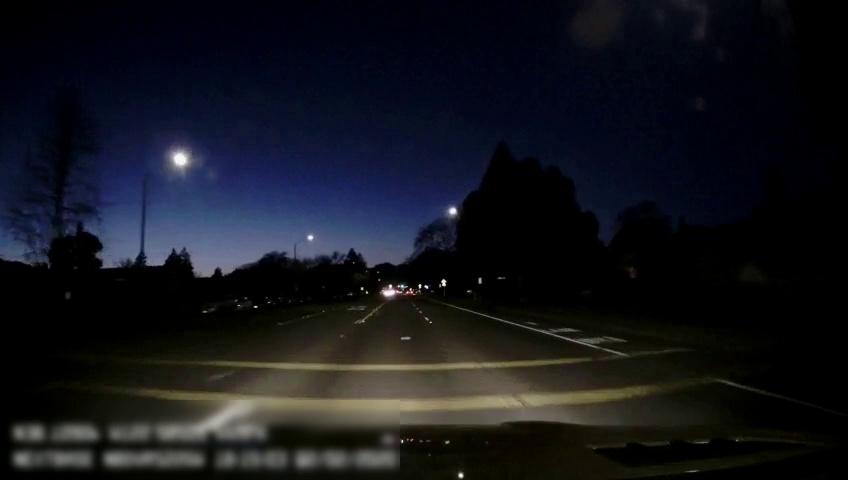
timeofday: Night
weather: Other
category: Drivable Space
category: Drivable Space
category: Lanes | Alternate Lane
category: Lanes | Current Lane
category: Lanes | Current Lane
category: Lanes | Opposite Lane